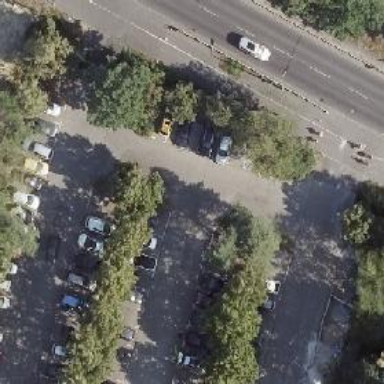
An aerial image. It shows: Concrete parking aisle designated as service road.